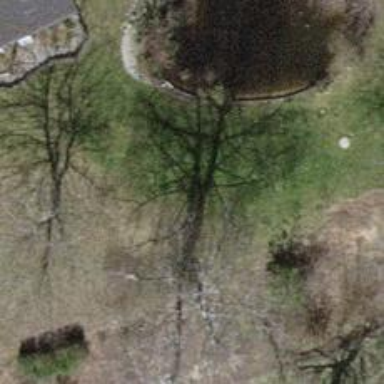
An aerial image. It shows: Beautiful tree in nature.